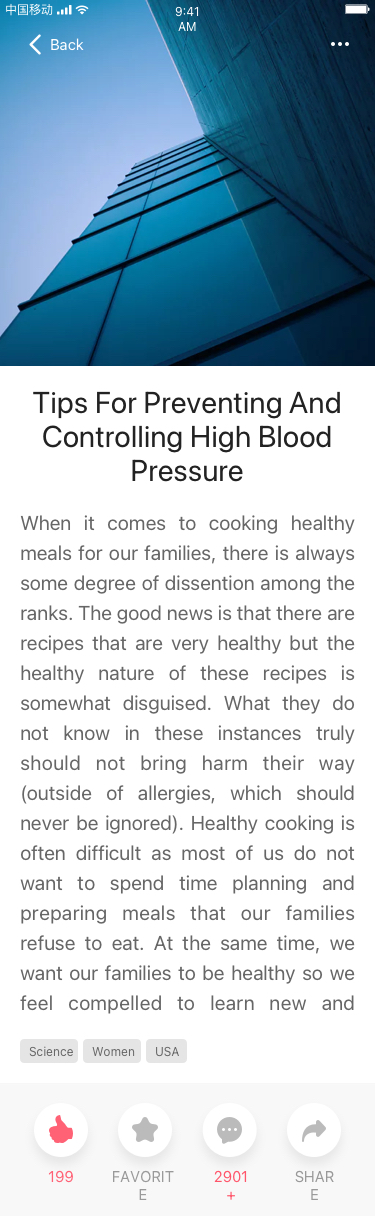
Text in this UI design:
Tips For Preventing And Controlling High Blood Pressure
When it comes to cooking healthy meals for our families, there is always some degree of dissention among the ranks. The good news is that there are recipes that are very healthy but the healthy nature of these recipes is somewhat disguised. What they do not know in these instances truly should not bring harm their way (outside of allergies, which should never be ignored). Healthy cooking is often difficult as most of us do not want to spend time planning and preparing meals that our families refuse to eat. At the same time, we want our families to be healthy so we feel compelled to learn new and improved ways of cooking healthy foods for our family to enjoy (and unfortunately in some cases scorn). With weight and nutrition being known as the culprit in so many health conditions it is impossible to ignore the importance of not only eating healthy ourselves but also of teaching our children the importance of eating healthy. One way to insure that your loved ones are in fact eating healthy is to make sure that you are cooking healthy and nutritious foods for them. This does not mean that you cannot enjoy the occasional calorie splurge or even that you shouldn’t. The key to cooking healthy is learning to control portions and understanding the importance of moderation. For those that are hoping to incorporate healthy cooking habits into their daily routines, there are no more resources available than ever before in order to assist you in those endeavors. You can seek the services of a professional nutritionist, your doctor can offer advice, you can find all kinds of books on healthy eating, cooking, and living at your local library, and the Internet is an outstanding source of all kinds of information when it comes to leading a healthier lifestyle all around. There are many books and magazines that are filled with recipes that encourage healthy cooking and eating habits. If you truly love to cook, then there is no shortage of recipes that you can try out along the way. The really good news is that you can incorporate healthy cooking into your cooking routine whether you are cooking for one or a household of ten. There are many that will argue that cooking healthy food costs more than cooking the prepackaged foods that pack on the calories and additives. The truth of the matter is that when you compare the costs with the medical bills of the future for failing to do so, they seem rather slight by comparison. Yes, good food costs more money. In many cases, that is a simple fact of life. However, by learning portion control and eating the proper portions you just may discover that you are actually spending less as you adjust to the proper amounts of food you should be consuming in order to maintain a healthy and active lifestyle. Cooking healthy isn’t an overnight change; it is a lifestyle change that should be implemented one step at a time. You do not have to go into your kitchen and through out every little thing that you deem ‘unhealthy’ only work to not buy more of these items once they’ve been used. Make wiser decisions when purchasing fats for food preparation and you will discover that you’ve made a vitally important step in the process of incorporating healthy cooking and eating habits in your home. It’s those small steps you take towards your goal of cooking healthy foods for your family that will matter far more than any giant leap. Before you know it you will find that you all have more energy and a better sense of overall health than you would have imagined before changing your cooking habits. If that isn’t enough to encourage you however, you can always check out the excuse to go shopping for new clothes after you drop a size or two.
Science
Women
USA
Back